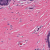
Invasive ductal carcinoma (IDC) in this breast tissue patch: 0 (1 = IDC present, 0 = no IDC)